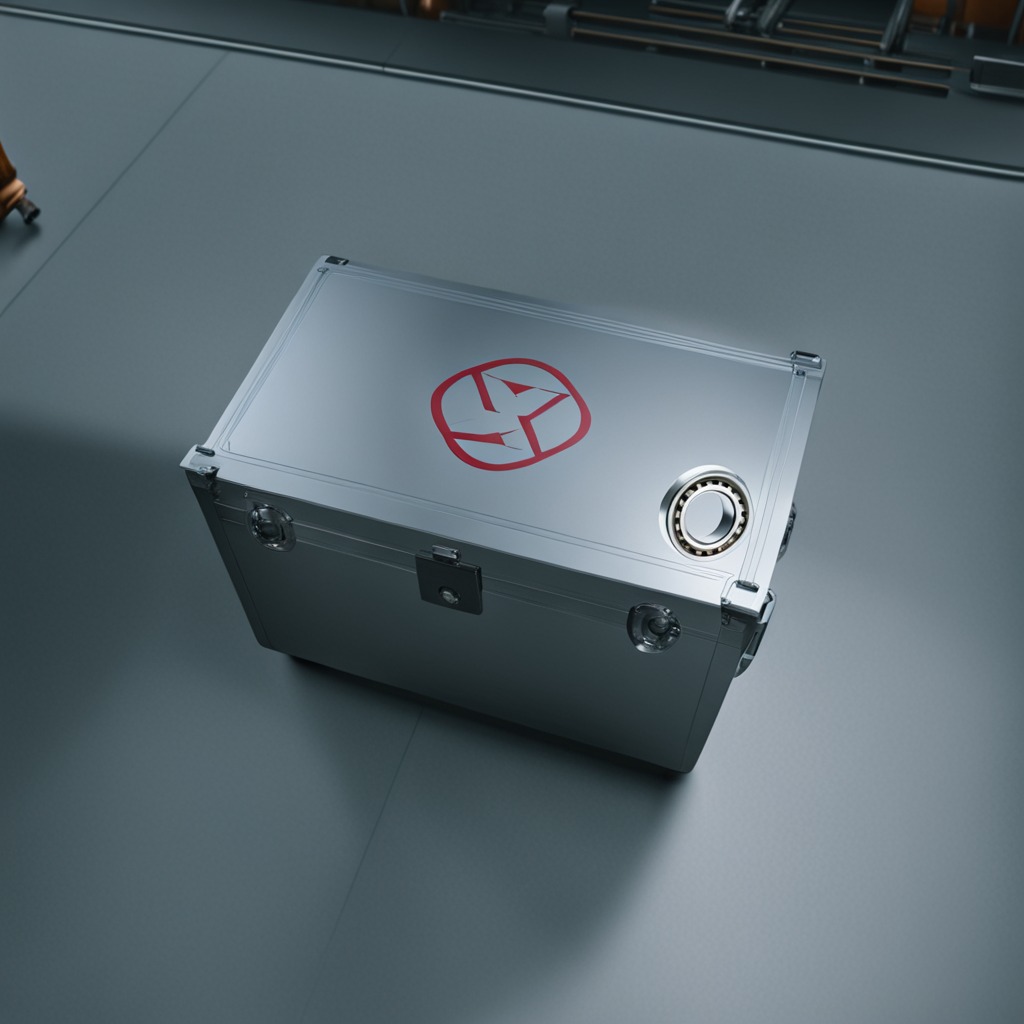
A metal ball bearing is lying on the toolbox surface in the airplane hangar workshop.